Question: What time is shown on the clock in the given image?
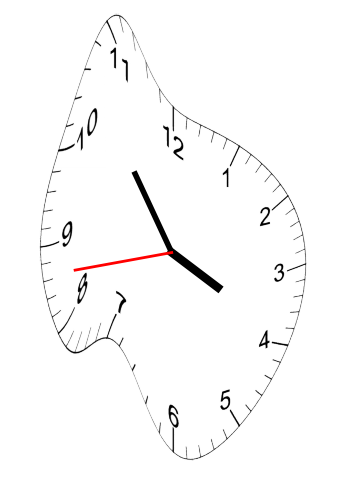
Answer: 03:53:43